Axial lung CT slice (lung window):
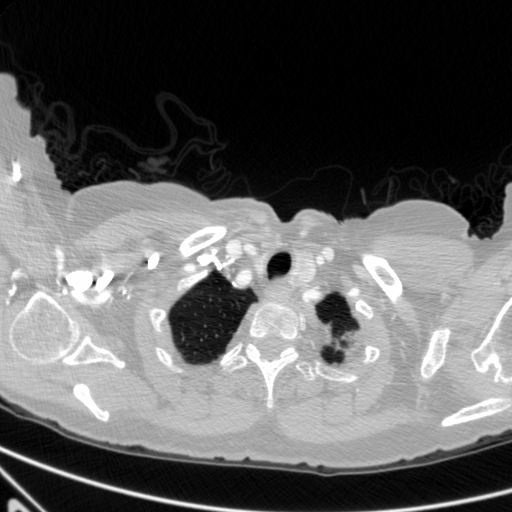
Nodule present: no